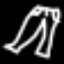
Label: pants